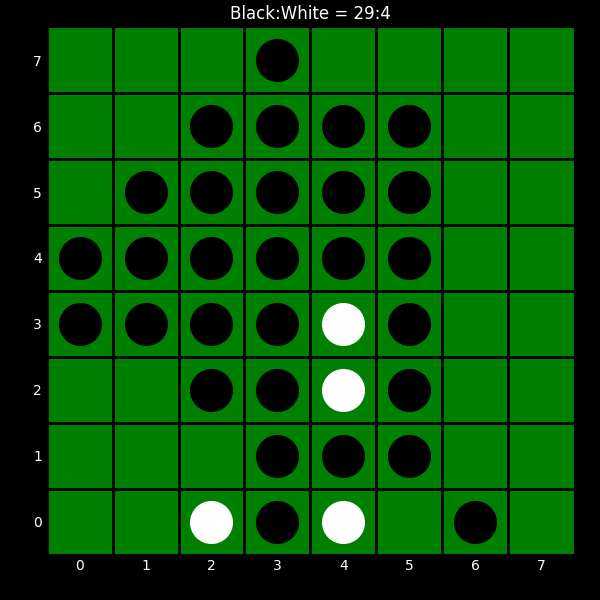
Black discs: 29
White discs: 4